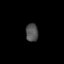
Tissue: skin
Cell type: Epithelial cells
Senescence score: 0.274
Nuclear area (px): 219
Mean DAPI intensity: 81.653